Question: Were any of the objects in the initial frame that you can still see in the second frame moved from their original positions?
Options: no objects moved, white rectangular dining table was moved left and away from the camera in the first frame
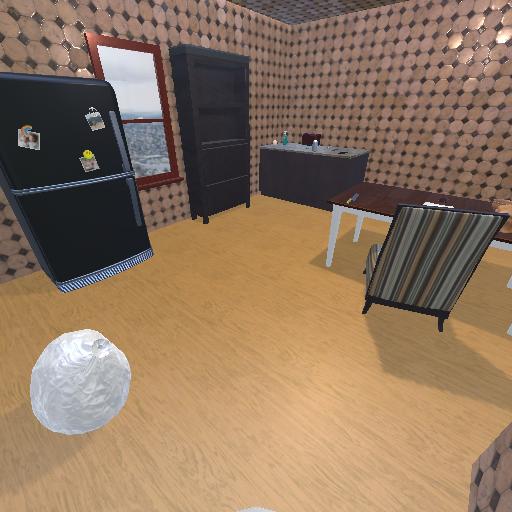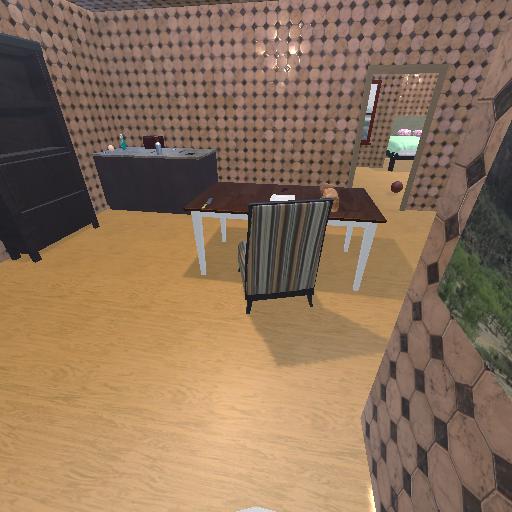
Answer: no objects moved